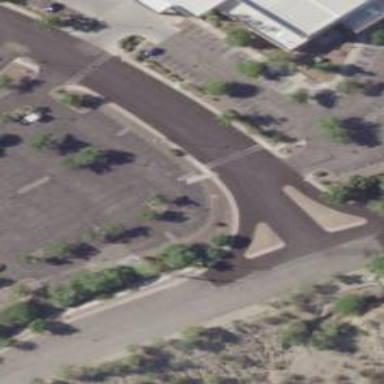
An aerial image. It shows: Marked crossing on the road.